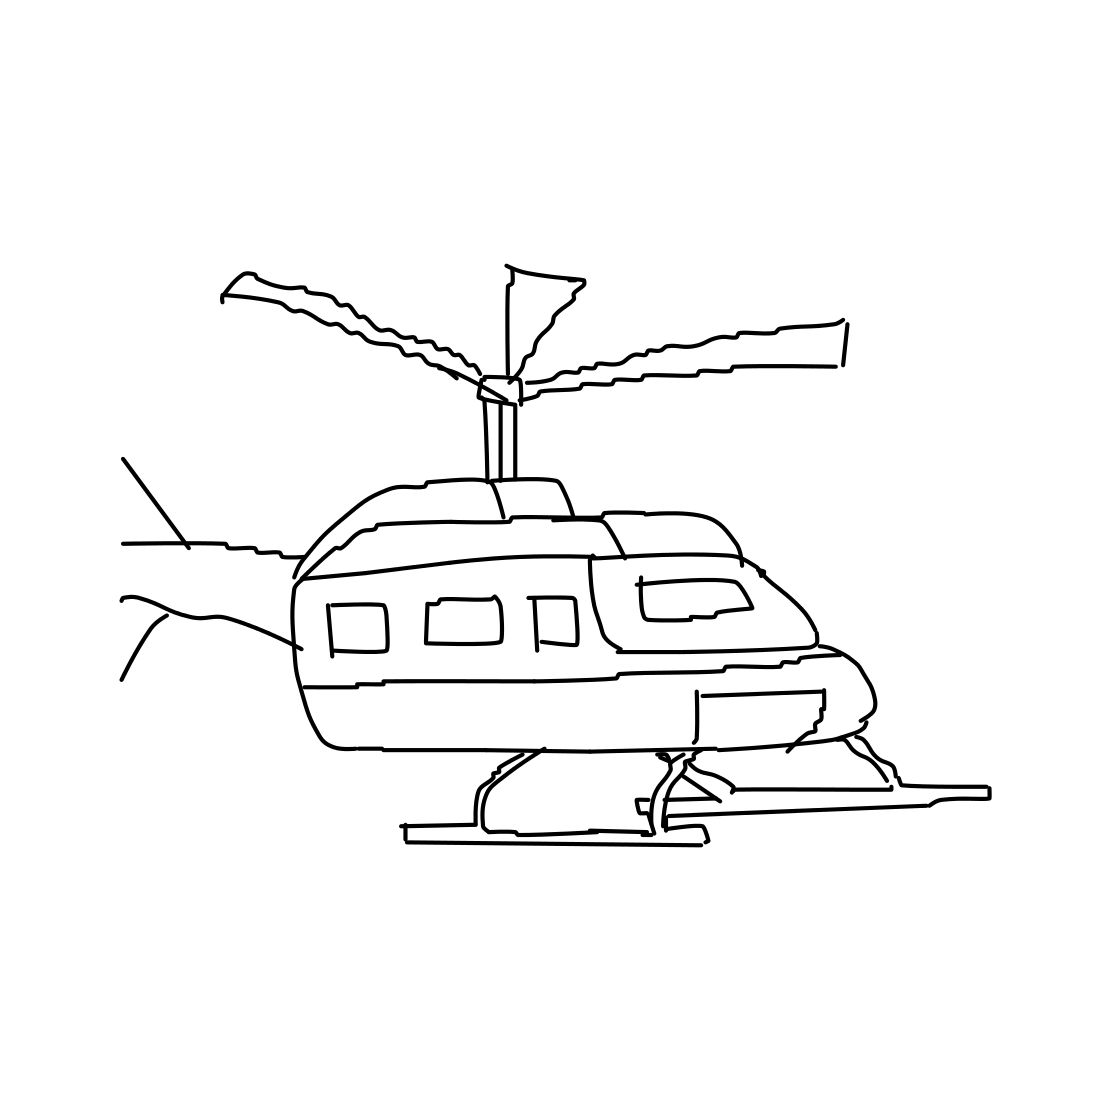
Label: helicopter